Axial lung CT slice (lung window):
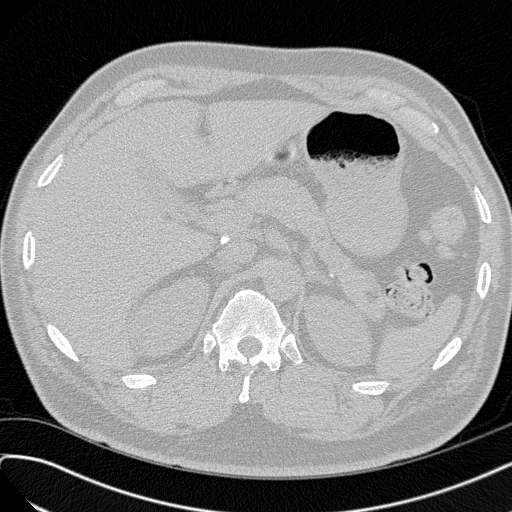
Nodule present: no